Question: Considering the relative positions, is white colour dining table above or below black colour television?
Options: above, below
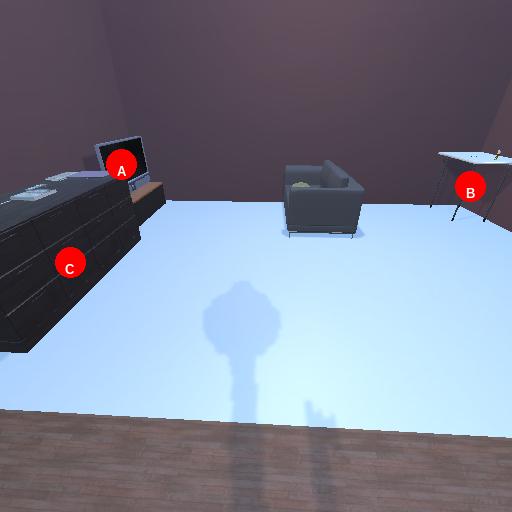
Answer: above